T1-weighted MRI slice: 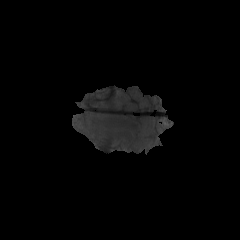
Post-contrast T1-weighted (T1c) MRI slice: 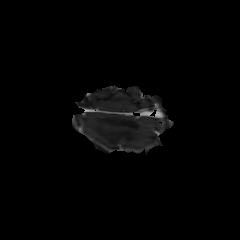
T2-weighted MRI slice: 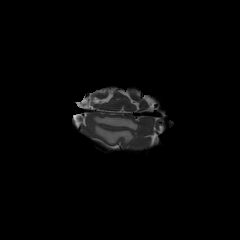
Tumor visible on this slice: yes